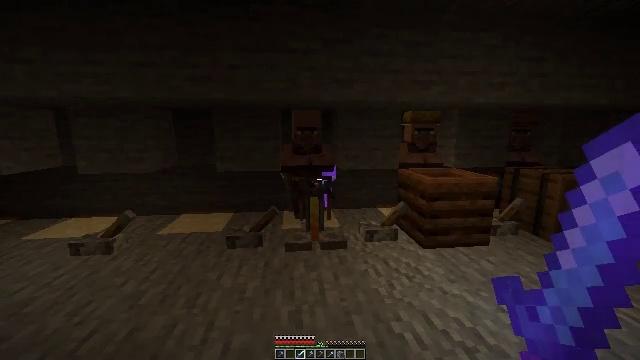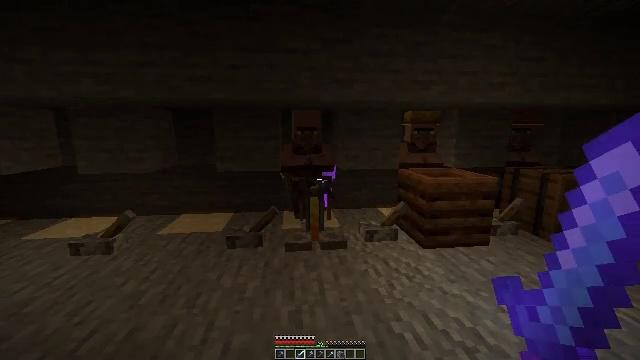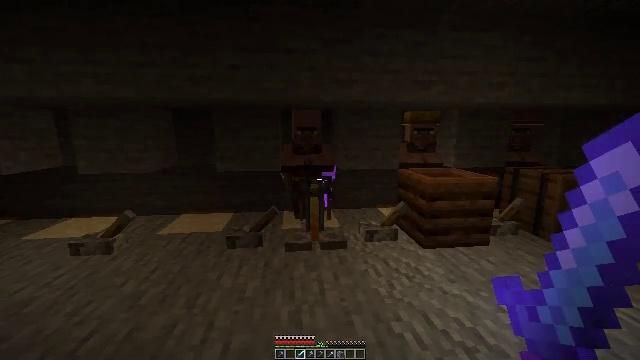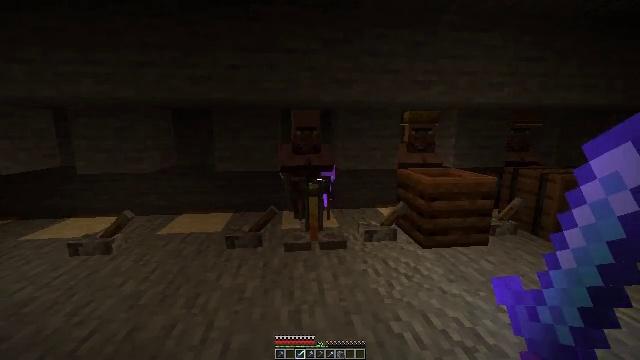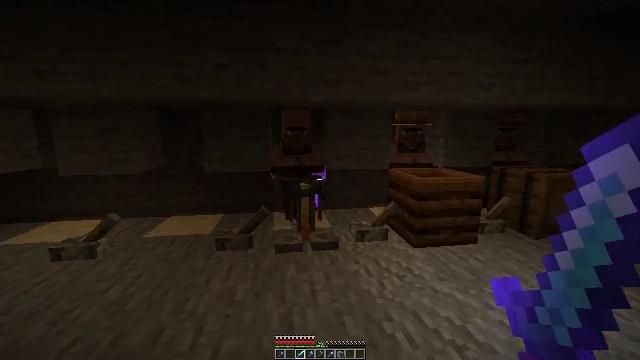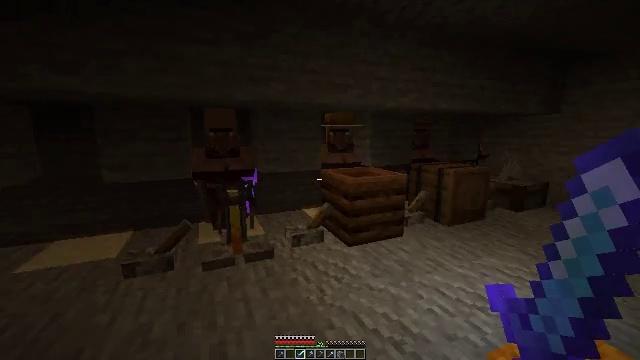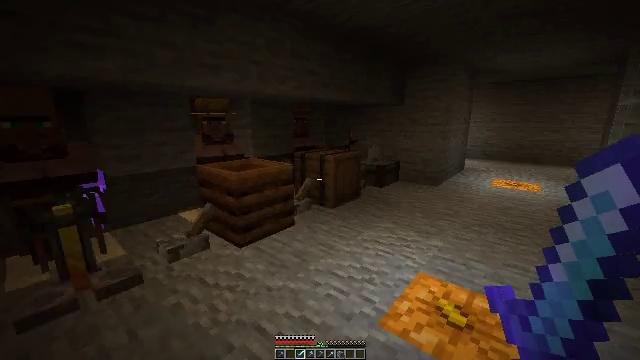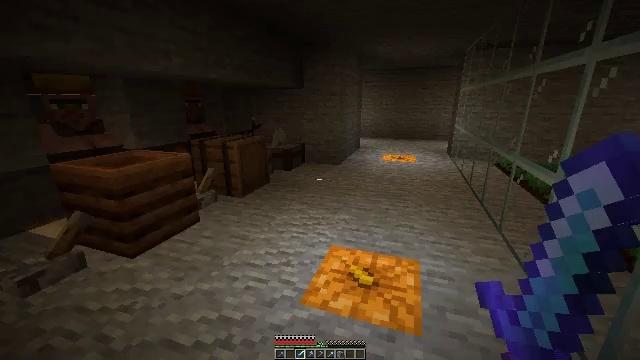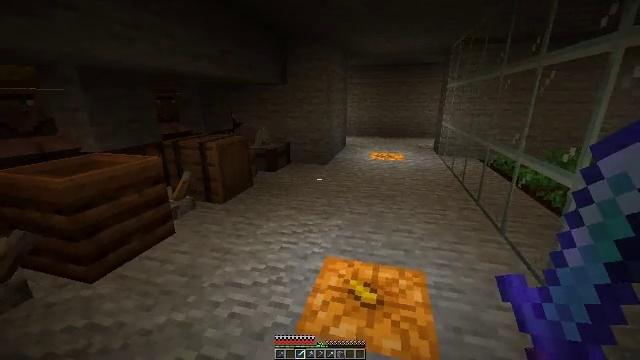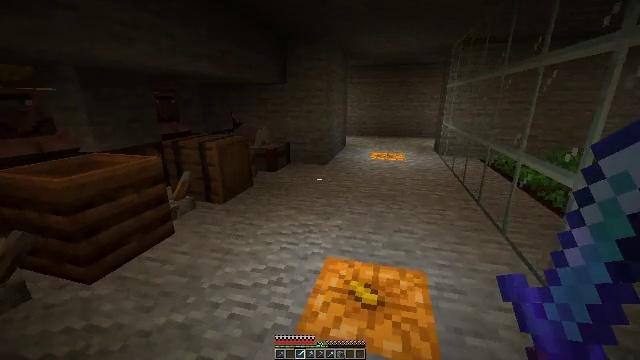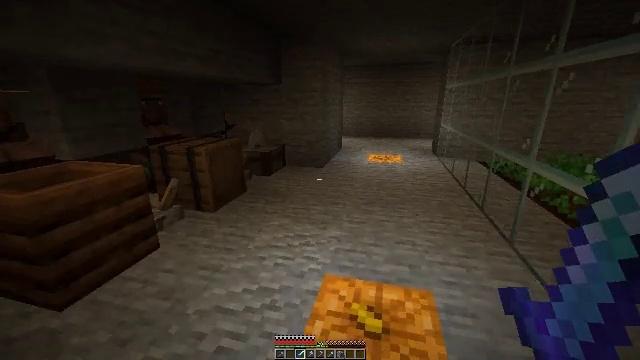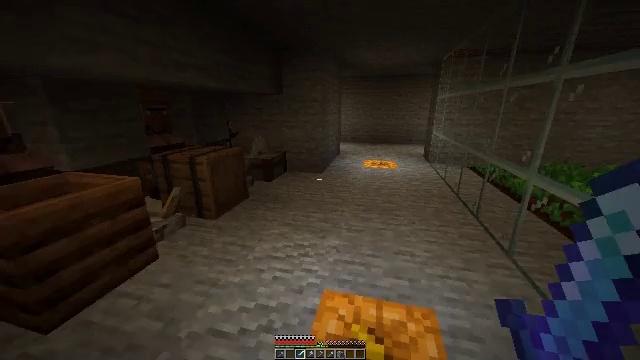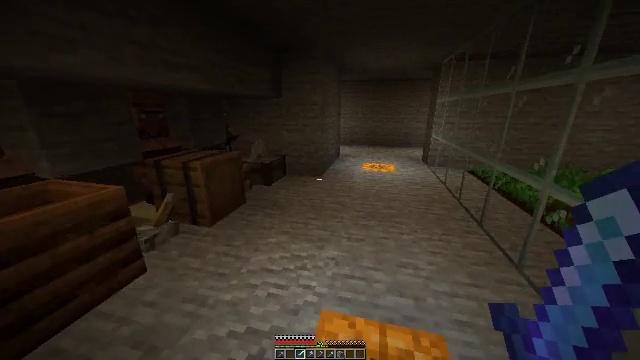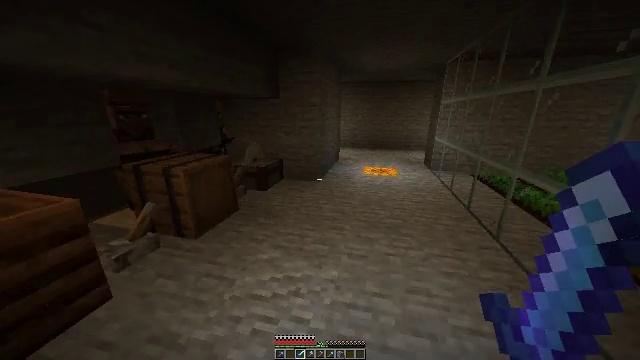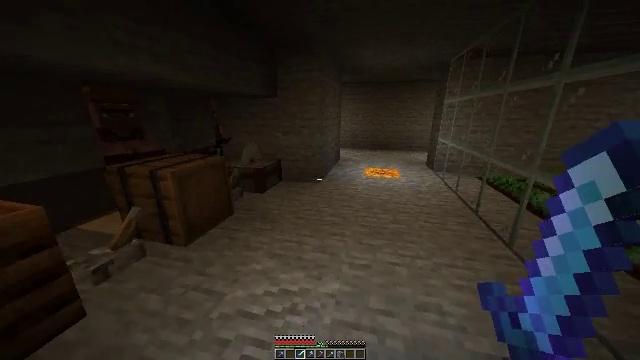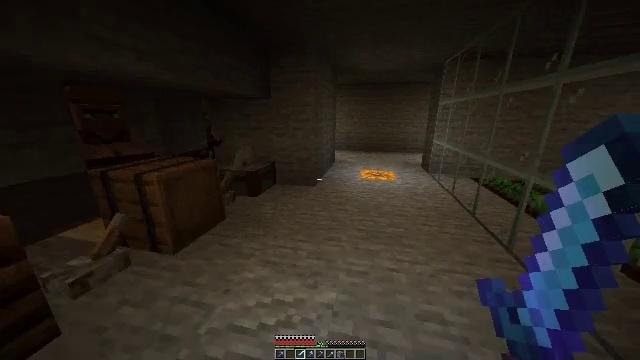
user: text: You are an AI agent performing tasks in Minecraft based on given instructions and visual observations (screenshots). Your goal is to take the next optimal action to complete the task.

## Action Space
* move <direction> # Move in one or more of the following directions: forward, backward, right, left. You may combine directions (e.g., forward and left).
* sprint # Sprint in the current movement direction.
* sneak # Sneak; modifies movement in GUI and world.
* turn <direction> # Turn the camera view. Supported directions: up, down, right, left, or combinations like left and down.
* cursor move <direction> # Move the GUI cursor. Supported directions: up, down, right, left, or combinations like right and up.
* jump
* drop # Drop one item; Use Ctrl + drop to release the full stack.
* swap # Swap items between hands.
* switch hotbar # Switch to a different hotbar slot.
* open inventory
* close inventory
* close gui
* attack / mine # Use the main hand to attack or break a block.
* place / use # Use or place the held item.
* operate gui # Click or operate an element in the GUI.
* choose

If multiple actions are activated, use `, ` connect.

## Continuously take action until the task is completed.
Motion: motion action
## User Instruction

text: Retrieve vines from walls or cliffs.
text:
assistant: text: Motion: no_op
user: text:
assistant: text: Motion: no_op
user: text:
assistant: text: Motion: no_op
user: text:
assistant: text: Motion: move forward, turn right
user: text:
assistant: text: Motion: move forward, turn right
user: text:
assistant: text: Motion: move forward, turn right and down
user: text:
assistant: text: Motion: move forward, turn right and down
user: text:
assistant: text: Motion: move forward, turn right
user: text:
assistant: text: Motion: move forward, sprint
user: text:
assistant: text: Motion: move forward, sprint, turn right
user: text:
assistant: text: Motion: move forward, sprint
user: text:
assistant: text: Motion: move forward, sprint
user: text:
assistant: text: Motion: move forward
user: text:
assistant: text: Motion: move forward
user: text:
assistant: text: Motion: move forward, turn right
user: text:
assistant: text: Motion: move forward, turn right
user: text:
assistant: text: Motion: move forward, turn right
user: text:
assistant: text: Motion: move forward, turn right
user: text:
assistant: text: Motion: move forward, turn right
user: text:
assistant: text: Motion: move forward
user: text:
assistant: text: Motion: move forward
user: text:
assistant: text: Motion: move forward
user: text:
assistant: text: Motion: move forward
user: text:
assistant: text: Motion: move forward
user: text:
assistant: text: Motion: move forward
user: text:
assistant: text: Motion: move forward, jump
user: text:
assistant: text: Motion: move forward, jump
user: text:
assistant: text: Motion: move forward, jump
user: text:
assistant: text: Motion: move forward, jump
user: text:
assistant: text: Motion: move forward, jump